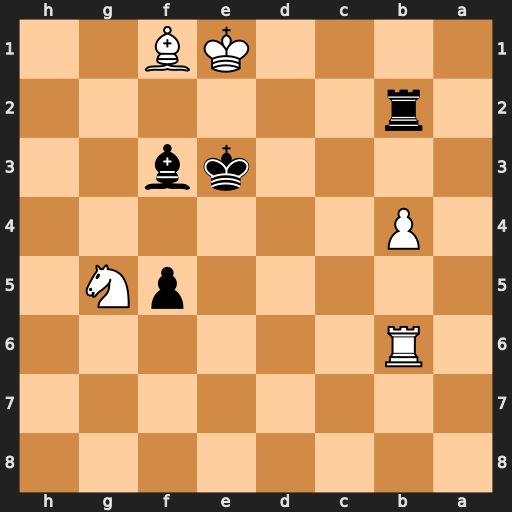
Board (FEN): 8/8/1R6/5pN1/1P6/4kb2/1r6/4KB2
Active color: b
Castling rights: -
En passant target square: -
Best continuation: Rb1#